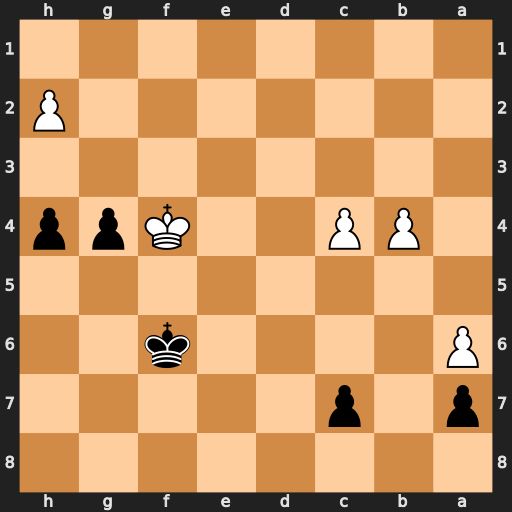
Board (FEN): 8/p1p5/P4k2/8/1PP2Kpp/8/7P/8
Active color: b
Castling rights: -
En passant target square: -
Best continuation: g3 hxg3 hxg3